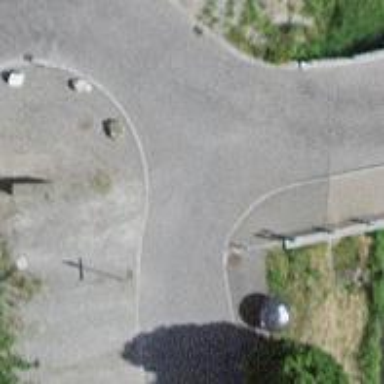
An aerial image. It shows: Smooth asphalt road in residential area.